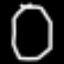
Label: octagon